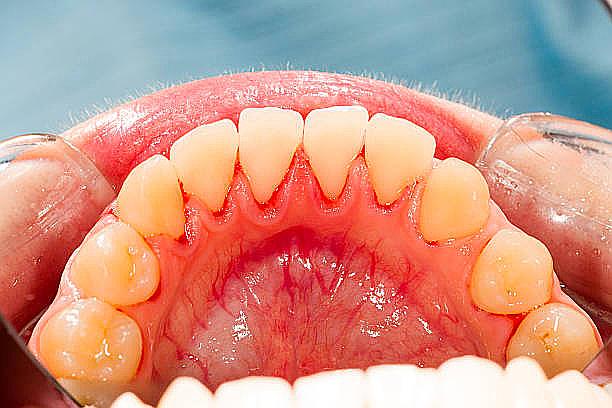
Condition: Gingivitis